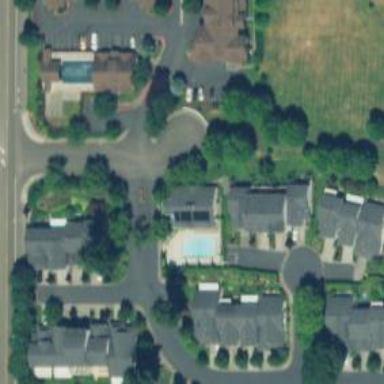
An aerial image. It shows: Residential road with sidewalk on the left side.